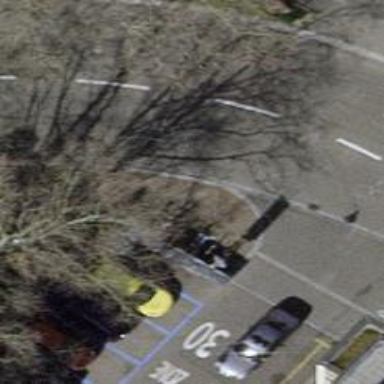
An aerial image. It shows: Bicycle parking area with stands available.